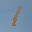
Label: 1